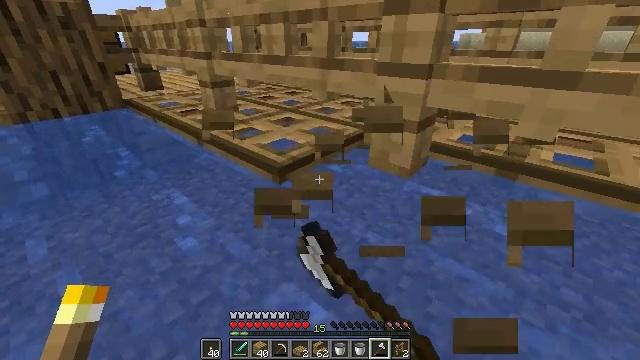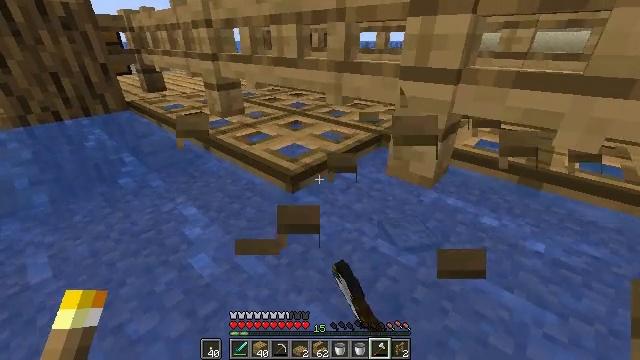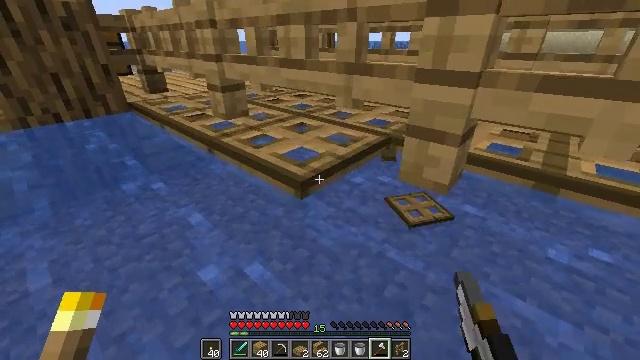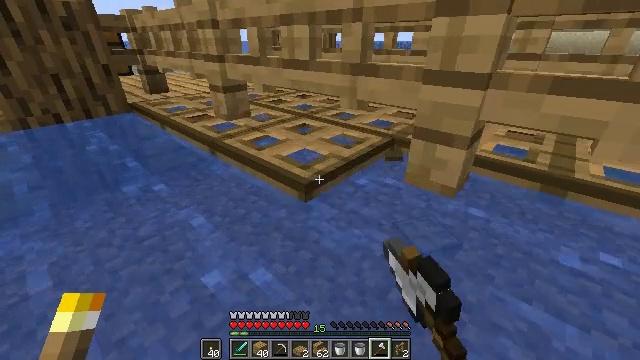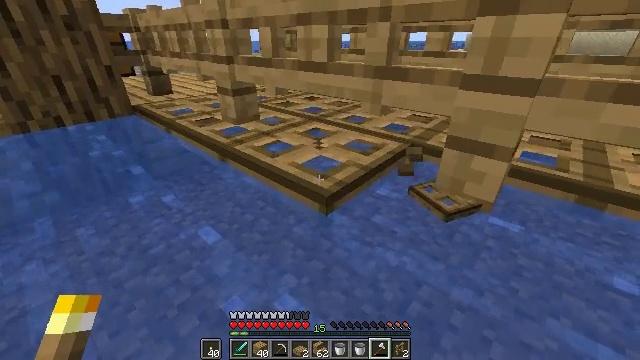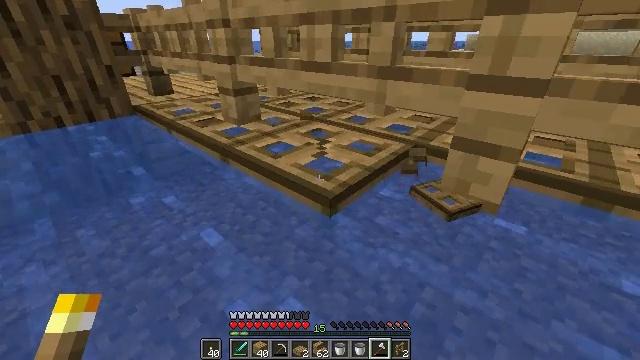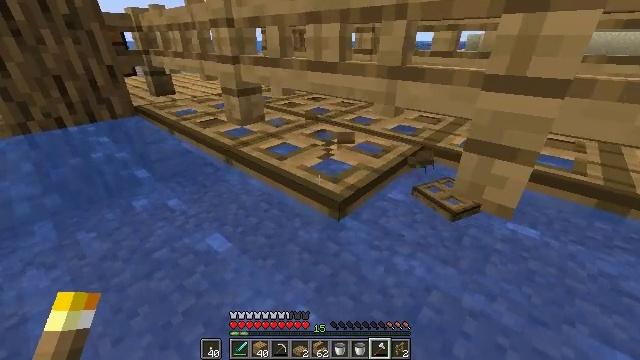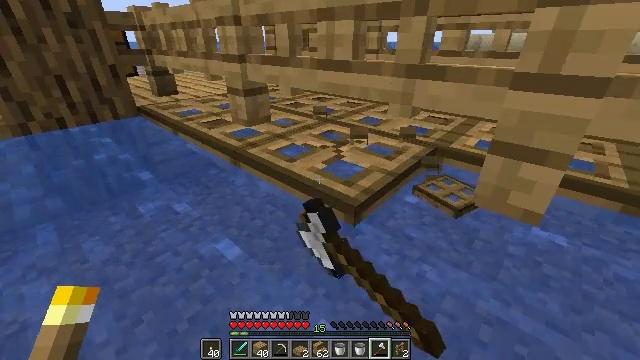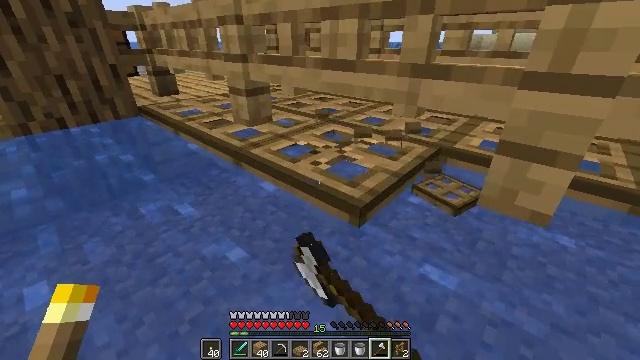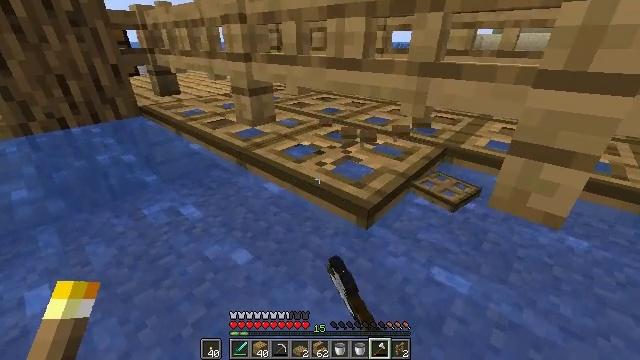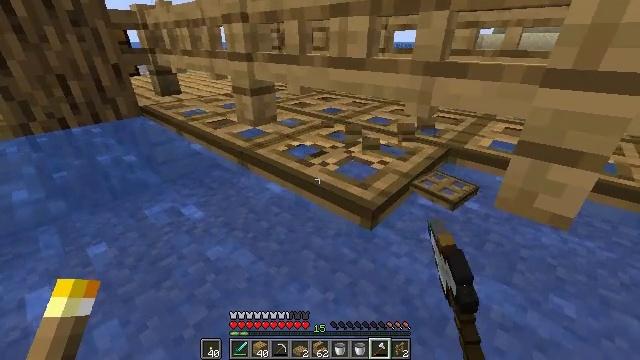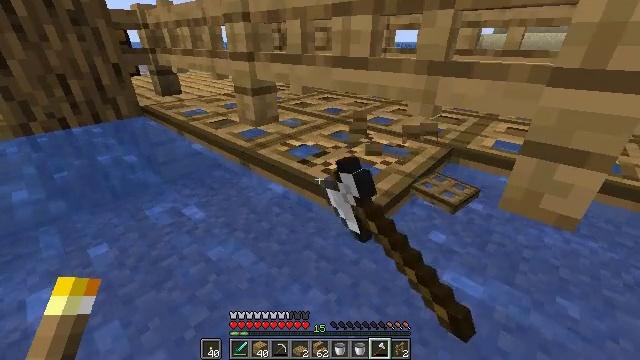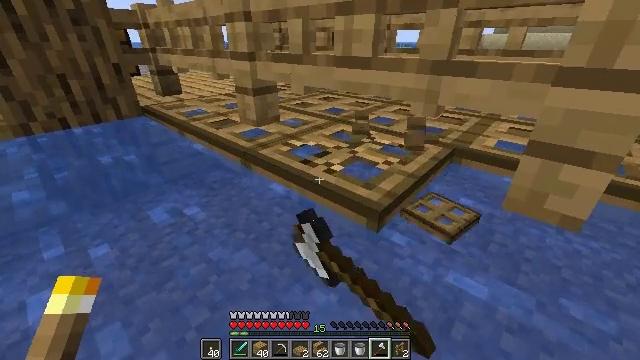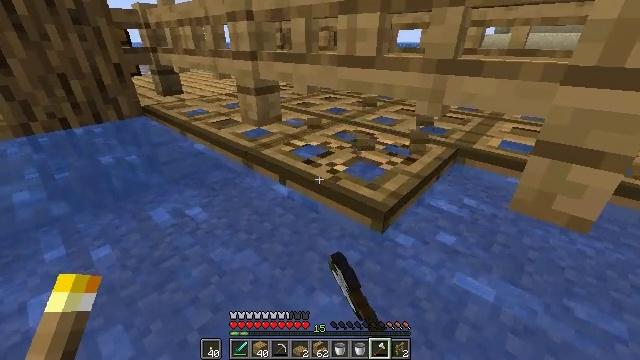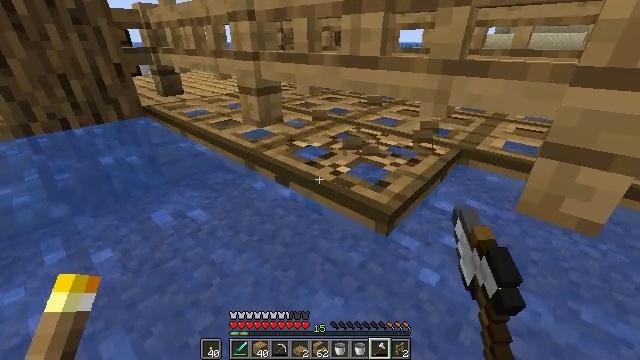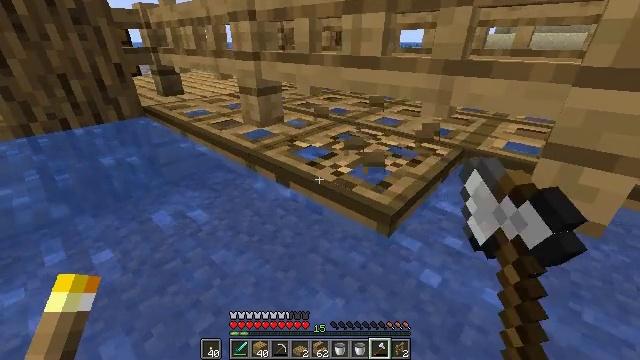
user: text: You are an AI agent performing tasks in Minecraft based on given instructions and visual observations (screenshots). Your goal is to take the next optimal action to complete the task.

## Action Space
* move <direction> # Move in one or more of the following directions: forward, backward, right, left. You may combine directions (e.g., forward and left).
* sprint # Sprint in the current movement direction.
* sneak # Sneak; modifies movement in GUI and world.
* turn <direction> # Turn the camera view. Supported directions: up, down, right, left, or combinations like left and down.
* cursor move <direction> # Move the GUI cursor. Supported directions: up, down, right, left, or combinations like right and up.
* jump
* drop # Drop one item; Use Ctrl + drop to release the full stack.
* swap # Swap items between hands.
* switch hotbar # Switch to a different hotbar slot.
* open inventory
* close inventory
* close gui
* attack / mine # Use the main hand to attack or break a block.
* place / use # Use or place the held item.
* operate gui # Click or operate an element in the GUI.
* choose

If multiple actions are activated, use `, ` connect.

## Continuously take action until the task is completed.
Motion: motion action
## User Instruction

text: Attack the oak trapdoor to recycle it.
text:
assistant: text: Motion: move forward and move left, attack / mine
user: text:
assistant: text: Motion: move forward and move left, attack / mine
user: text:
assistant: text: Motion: move forward and move left, attack / mine
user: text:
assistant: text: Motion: move forward and move left, attack / mine
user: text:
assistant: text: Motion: attack / mine
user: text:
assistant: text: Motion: attack / mine
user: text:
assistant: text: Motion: attack / mine
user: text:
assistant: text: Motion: attack / mine
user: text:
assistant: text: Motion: attack / mine
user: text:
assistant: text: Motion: attack / mine
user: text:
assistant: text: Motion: attack / mine
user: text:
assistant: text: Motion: attack / mine
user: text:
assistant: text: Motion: attack / mine
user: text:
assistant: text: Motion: move forward and move left, attack / mine
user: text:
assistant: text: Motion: move forward and move left, attack / mine
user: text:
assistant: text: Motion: move forward and move left, attack / mine
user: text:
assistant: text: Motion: move forward and move left, attack / mine
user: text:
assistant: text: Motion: move forward and move left, attack / mine
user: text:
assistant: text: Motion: move forward and move left, attack / mine
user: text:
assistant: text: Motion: move forward and move left, attack / mine
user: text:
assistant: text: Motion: move forward and move left, attack / mine
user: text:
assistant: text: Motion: move forward and move left, attack / mine
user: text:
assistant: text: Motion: move forward and move left, attack / mine
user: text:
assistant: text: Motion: attack / mine
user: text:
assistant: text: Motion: attack / mine
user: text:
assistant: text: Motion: attack / mine
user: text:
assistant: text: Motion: attack / mine
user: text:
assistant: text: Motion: attack / mine
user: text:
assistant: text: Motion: attack / mine
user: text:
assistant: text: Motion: attack / mine